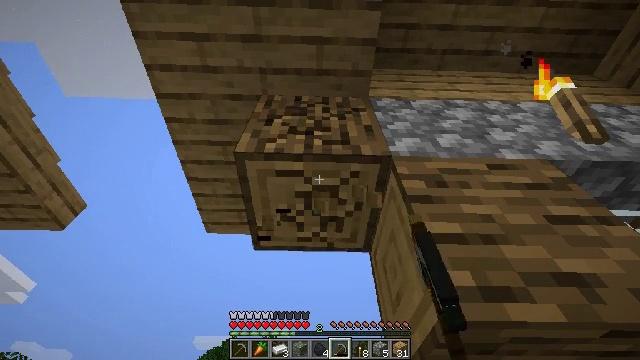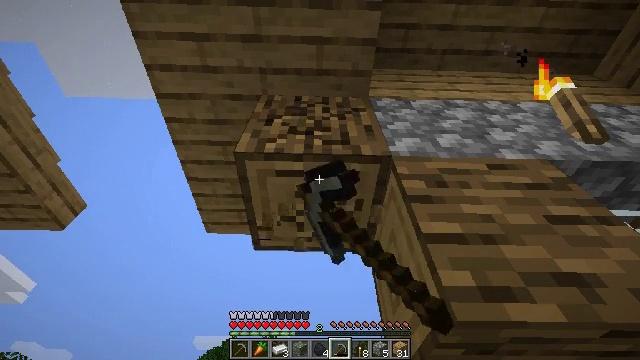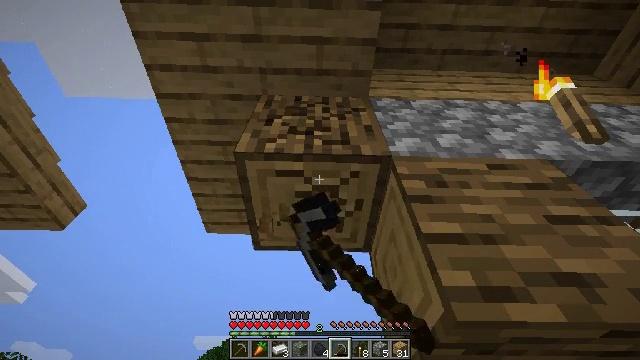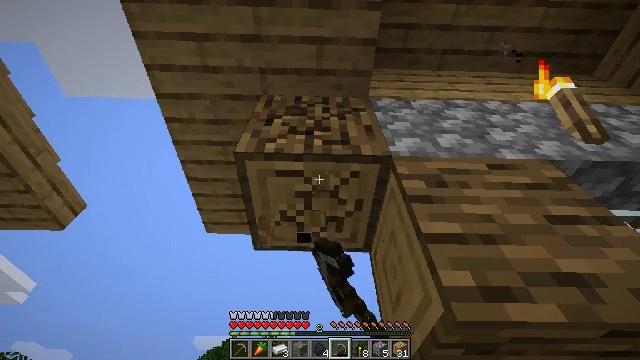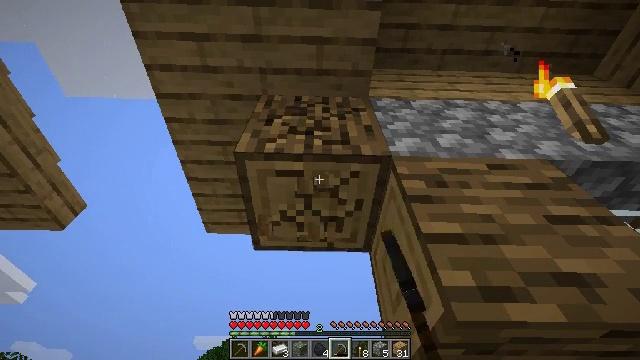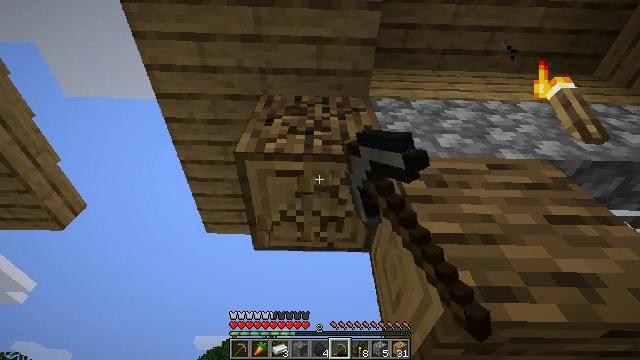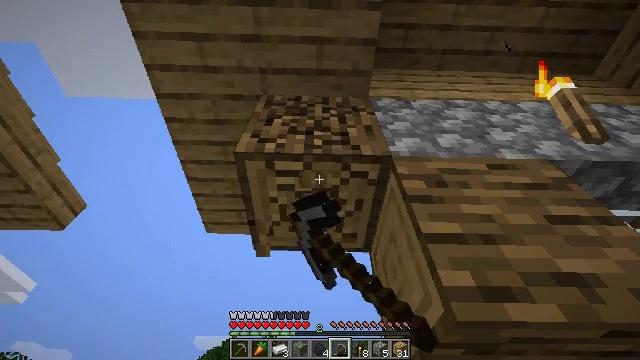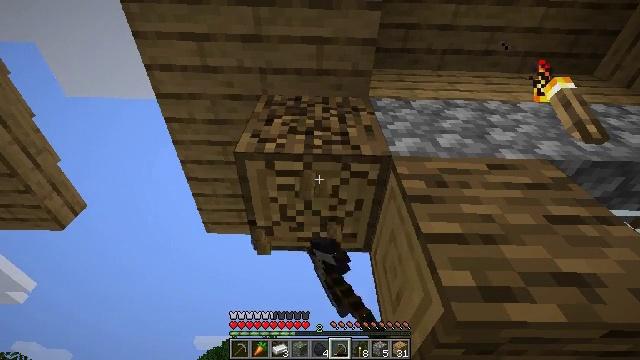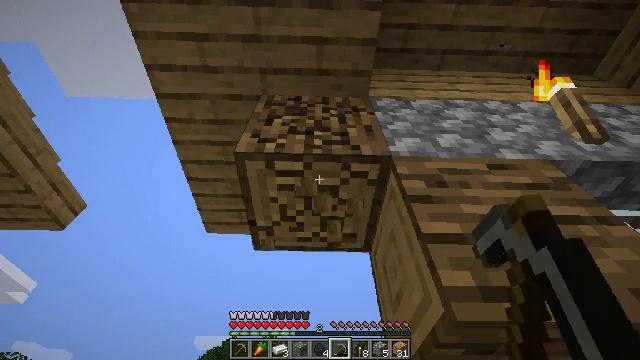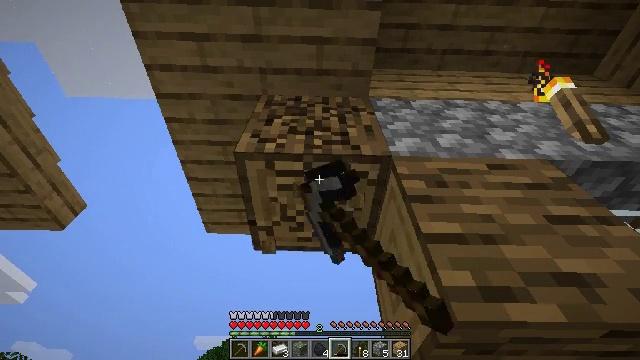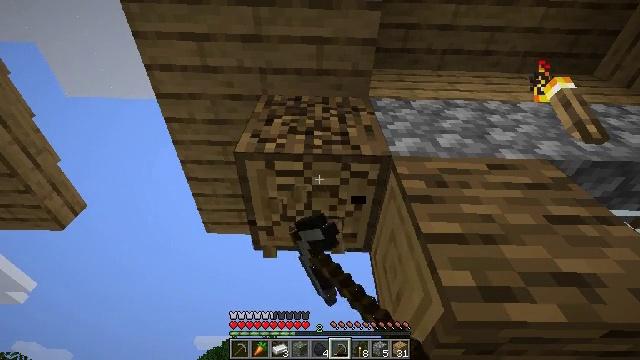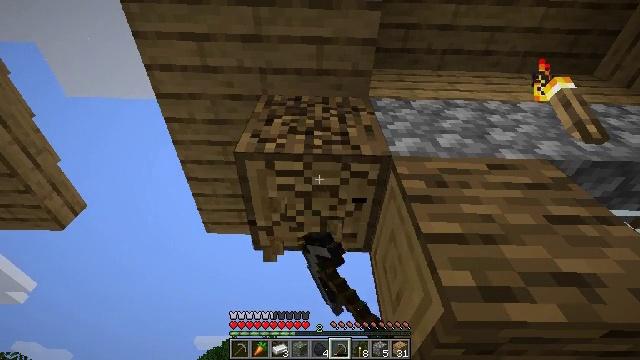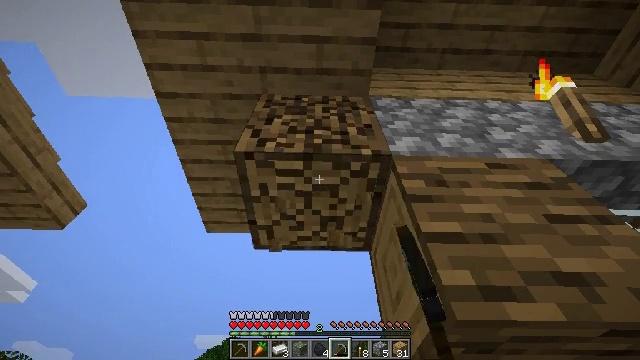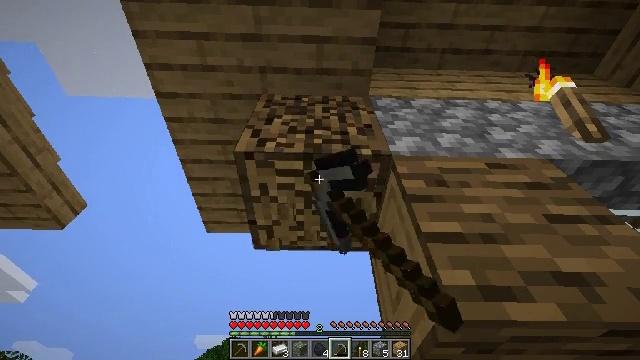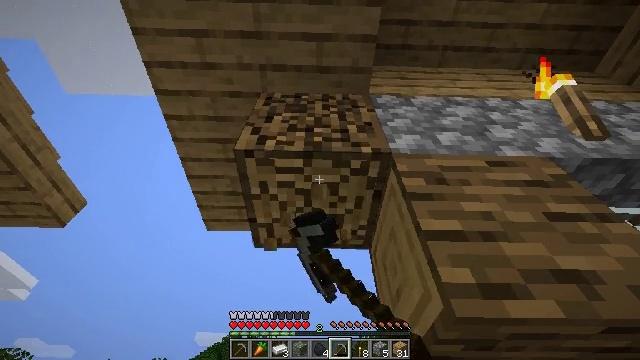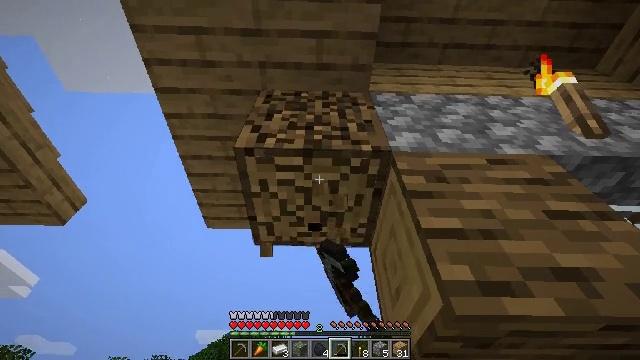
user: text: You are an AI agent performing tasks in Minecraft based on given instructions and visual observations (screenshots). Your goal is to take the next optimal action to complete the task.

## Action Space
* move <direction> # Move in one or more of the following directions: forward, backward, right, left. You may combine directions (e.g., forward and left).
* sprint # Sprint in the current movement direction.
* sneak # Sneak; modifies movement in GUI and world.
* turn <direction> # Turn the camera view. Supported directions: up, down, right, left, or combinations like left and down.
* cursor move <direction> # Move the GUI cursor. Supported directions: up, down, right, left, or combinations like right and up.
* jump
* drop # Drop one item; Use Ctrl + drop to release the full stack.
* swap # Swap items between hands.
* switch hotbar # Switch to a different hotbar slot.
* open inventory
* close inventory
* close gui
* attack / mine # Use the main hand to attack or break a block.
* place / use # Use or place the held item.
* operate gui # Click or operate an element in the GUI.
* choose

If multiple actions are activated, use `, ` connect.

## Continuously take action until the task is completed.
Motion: motion action
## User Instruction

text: Chop down the oak log.
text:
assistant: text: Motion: attack / mine
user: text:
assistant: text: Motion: attack / mine
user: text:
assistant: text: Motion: attack / mine
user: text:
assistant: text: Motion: attack / mine
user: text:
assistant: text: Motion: attack / mine
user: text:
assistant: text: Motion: attack / mine
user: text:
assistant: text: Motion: attack / mine
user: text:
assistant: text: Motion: attack / mine
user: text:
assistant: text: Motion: attack / mine
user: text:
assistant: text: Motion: attack / mine
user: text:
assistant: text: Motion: attack / mine
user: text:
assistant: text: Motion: attack / mine
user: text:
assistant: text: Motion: attack / mine
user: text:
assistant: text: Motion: attack / mine
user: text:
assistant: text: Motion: attack / mine
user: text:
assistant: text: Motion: attack / mine
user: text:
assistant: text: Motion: attack / mine
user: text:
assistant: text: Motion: turn down, attack / mine
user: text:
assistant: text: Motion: turn down, attack / mine
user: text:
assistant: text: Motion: attack / mine
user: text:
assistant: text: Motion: attack / mine
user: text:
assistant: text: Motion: attack / mine
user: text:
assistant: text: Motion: attack / mine
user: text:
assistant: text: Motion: attack / mine